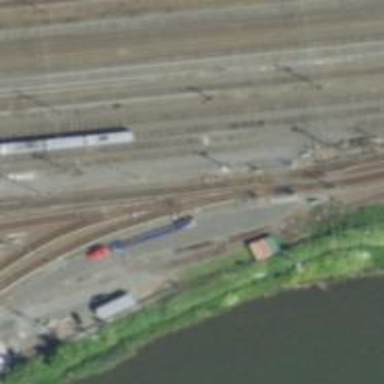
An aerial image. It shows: Electrified rail service yard.